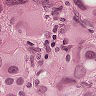
Metastatic tissue present: yes